Field crop: maize
Growth stage: 2
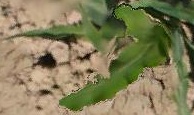
Species: maize